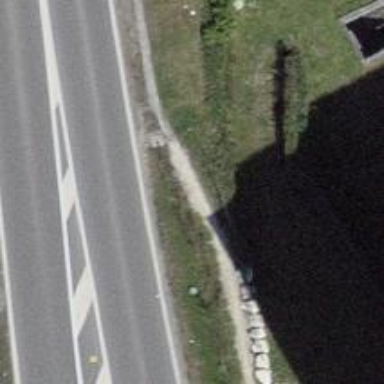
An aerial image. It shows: Footway with fine gravel surface.